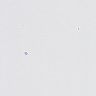
Metastatic tissue present: no